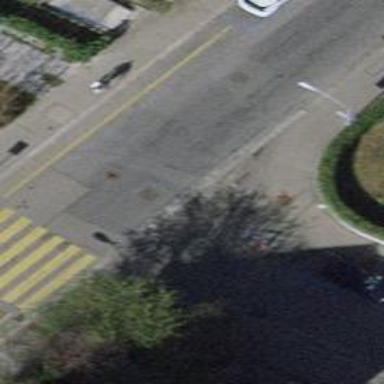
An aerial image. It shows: Unmarked crossing with traffic calming table.